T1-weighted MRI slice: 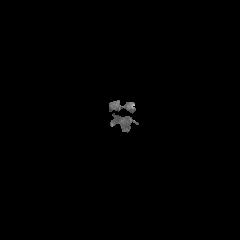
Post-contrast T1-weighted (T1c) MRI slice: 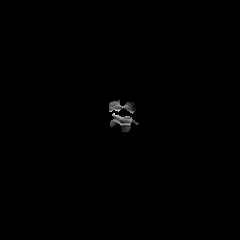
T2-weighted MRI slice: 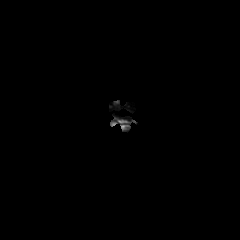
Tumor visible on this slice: no